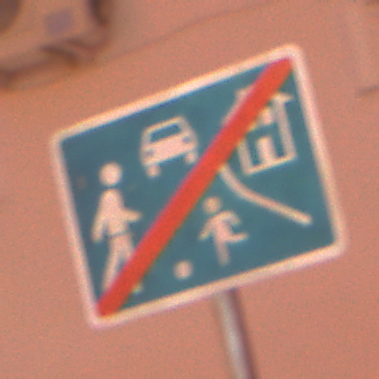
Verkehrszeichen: EndeVerkehrsberuhigterBereich
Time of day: Night
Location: Outdoor (Urban)
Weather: Overcast
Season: Winter
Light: Artificial